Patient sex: F
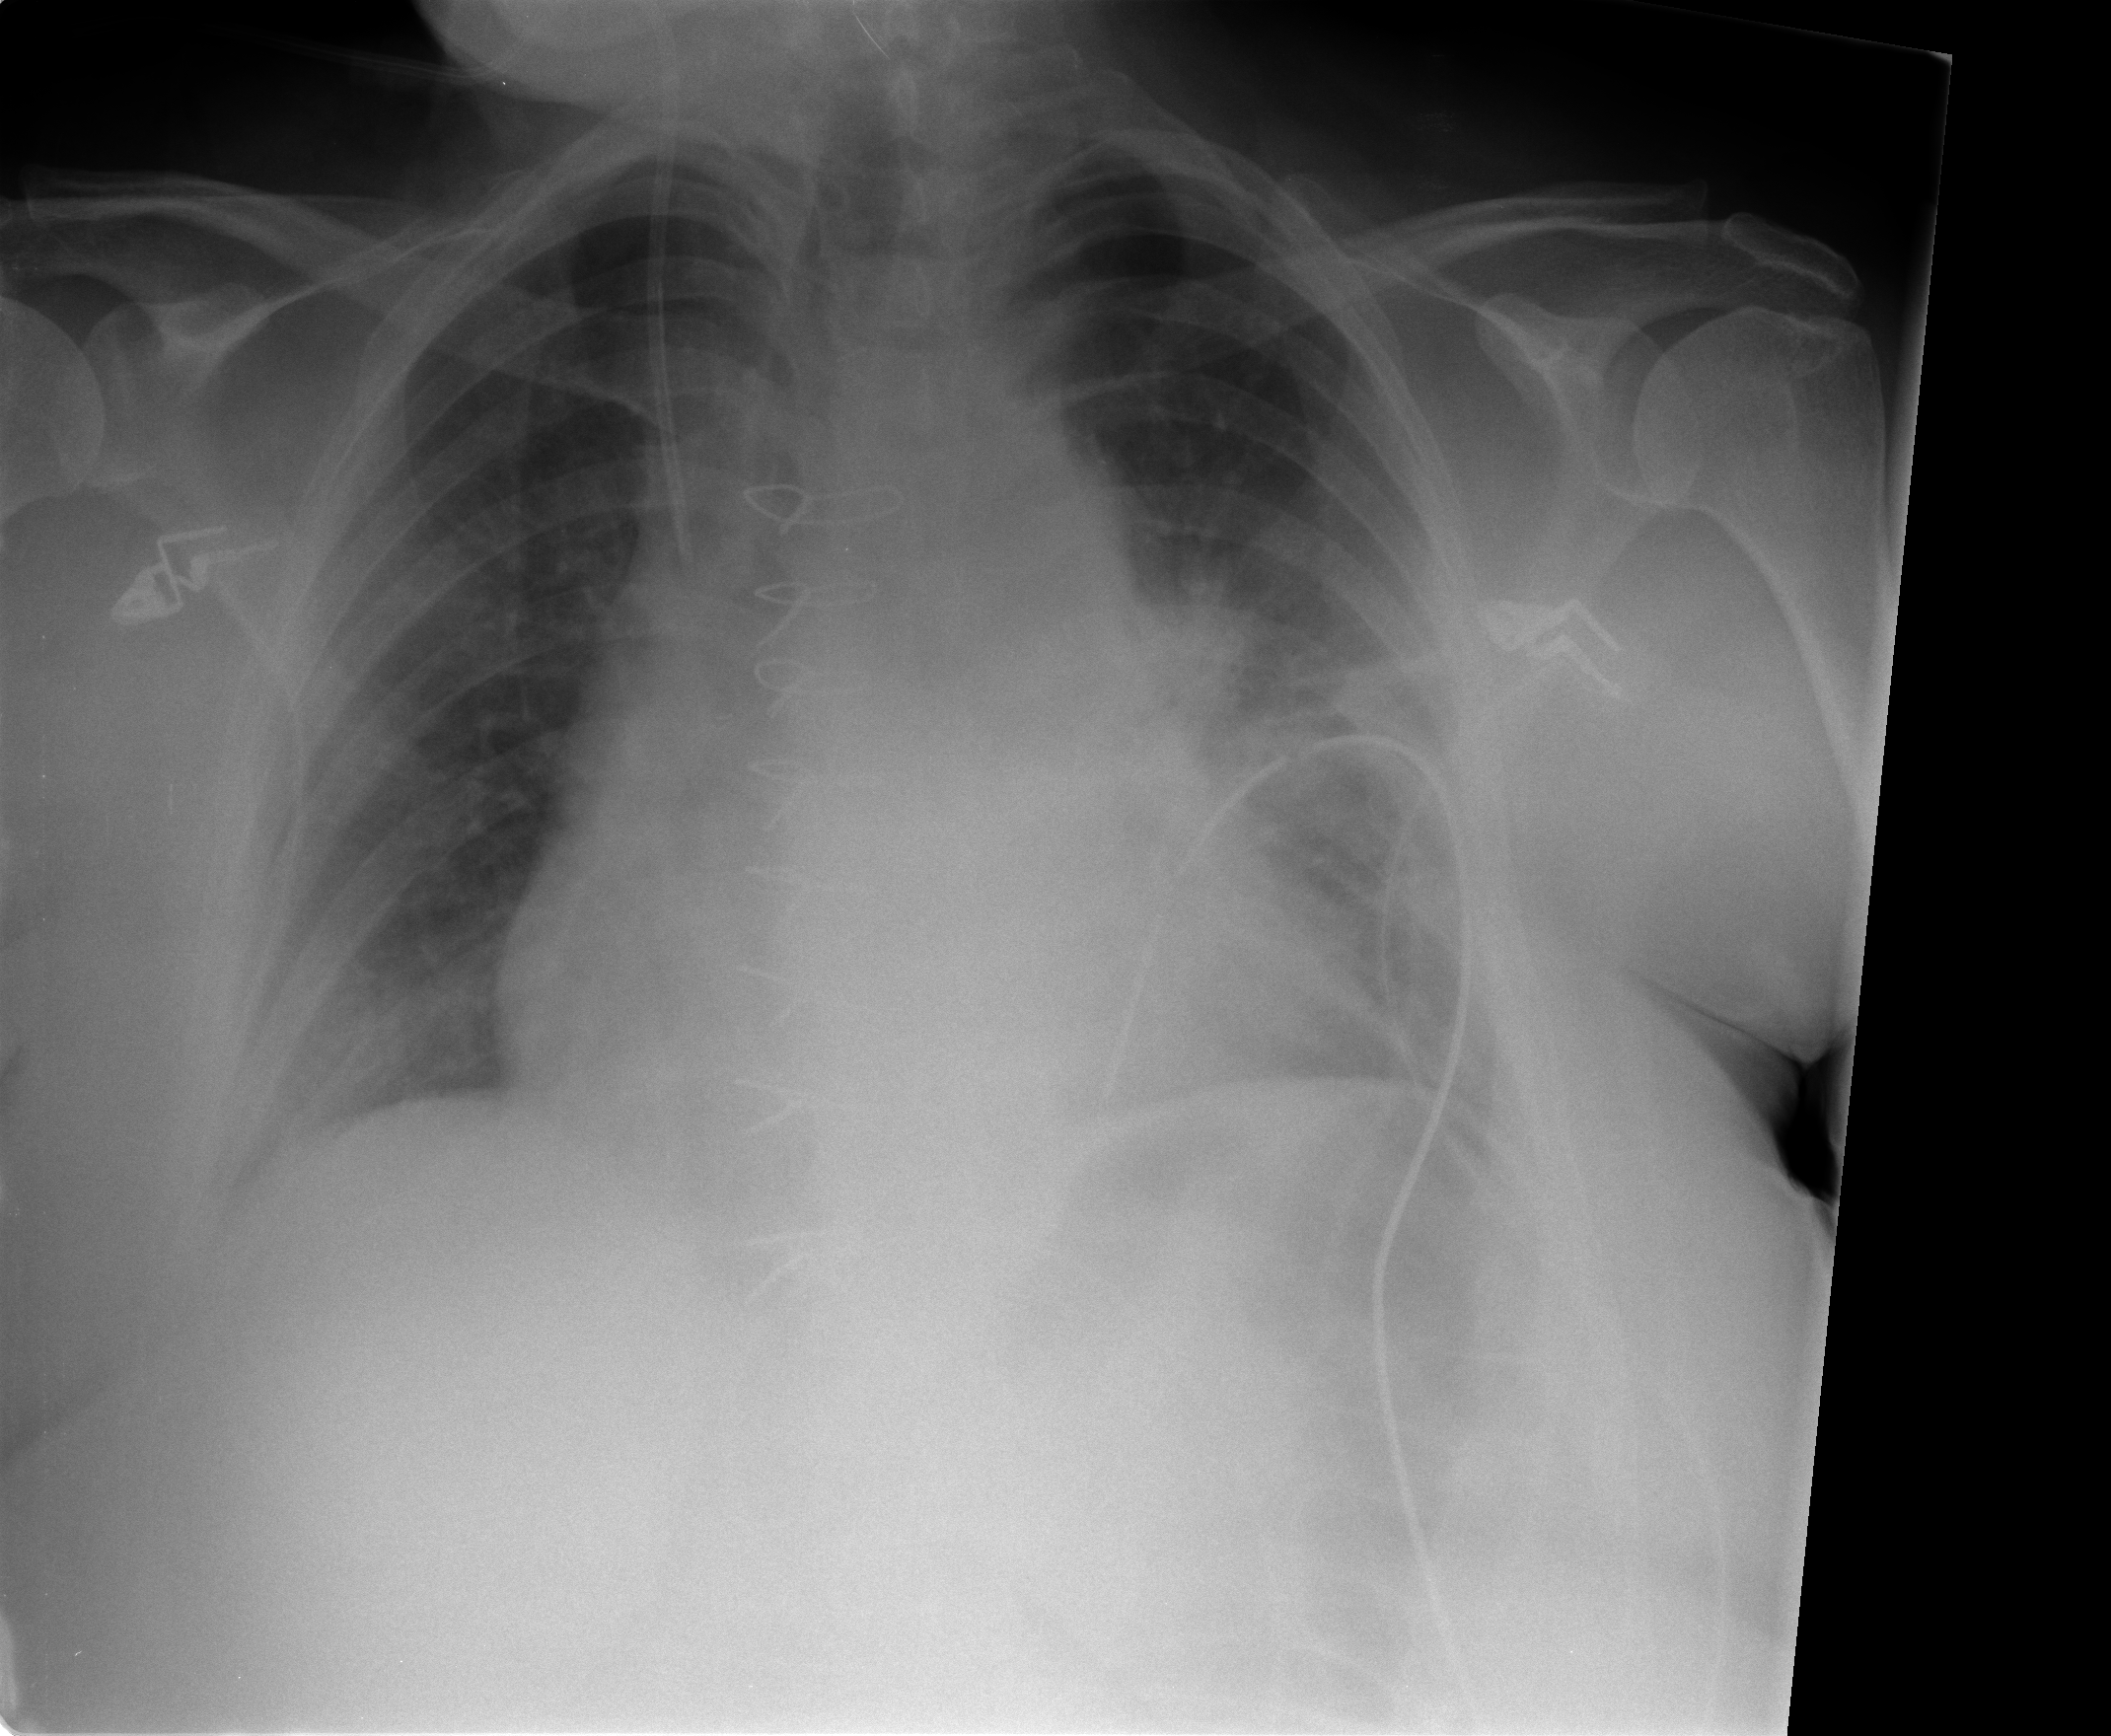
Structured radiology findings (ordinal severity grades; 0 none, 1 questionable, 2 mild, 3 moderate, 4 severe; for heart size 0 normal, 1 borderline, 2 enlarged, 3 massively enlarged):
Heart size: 2
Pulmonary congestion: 1
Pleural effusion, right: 1
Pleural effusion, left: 2
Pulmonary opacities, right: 0
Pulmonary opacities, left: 1
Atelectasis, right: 2
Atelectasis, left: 3